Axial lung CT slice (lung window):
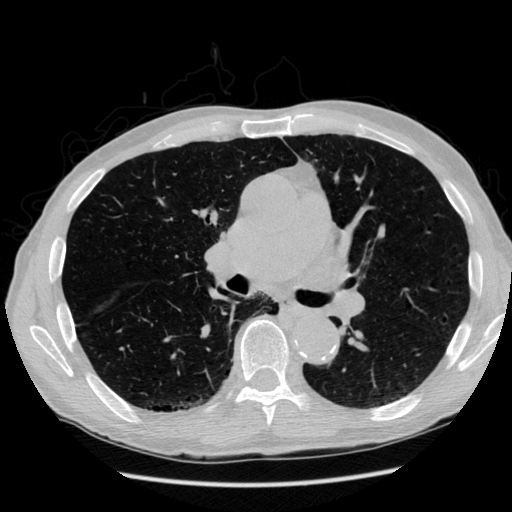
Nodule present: no